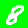
Digit: 8